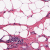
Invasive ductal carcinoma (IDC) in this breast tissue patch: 1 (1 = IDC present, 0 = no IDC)